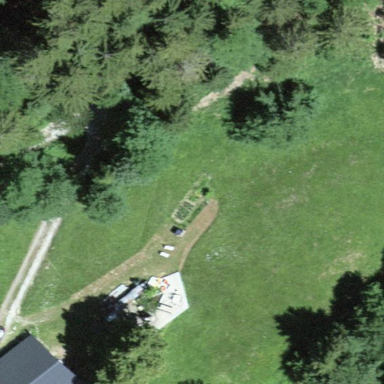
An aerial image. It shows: Beautiful meadow.